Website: crate-barrel
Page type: delivery-shipping
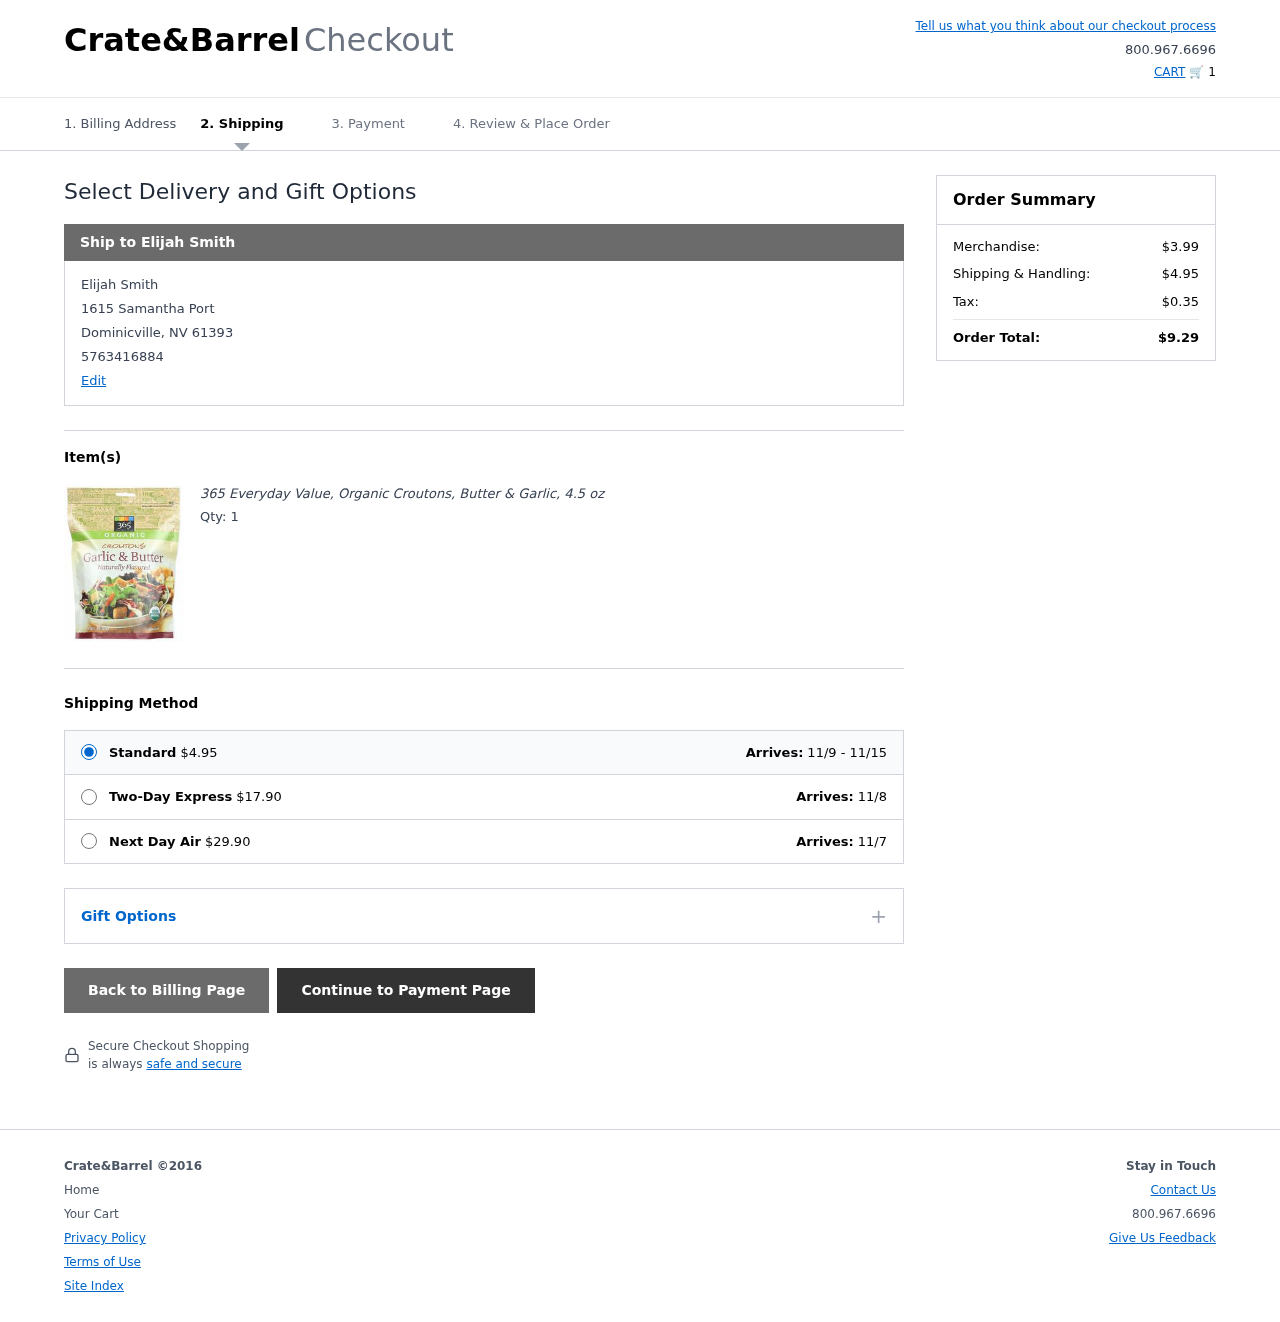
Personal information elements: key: PII_CITY
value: Dominicville
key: PII_FULLNAME
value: Elijah Smith
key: PII_PHONE
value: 5763416884
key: PII_POSTCODE
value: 61393
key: PII_STATE_ABBR
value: NV
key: PII_STREET
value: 1615 Samantha Port
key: PII_FULLNAME2
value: Elijah Smith
Product elements: key: PRODUCT1_NAME
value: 365 Everyday Value, Organic Croutons, Butter & Garlic, 4.5 oz
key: PRODUCT1_QUANTITY
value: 1
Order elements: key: ORDER_NUM_ITEMS
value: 1
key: ORDER_SHIPPING_COST
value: $4.95
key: ORDER_DELIVERY_DATE_RANGE
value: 11/9 - 11/15
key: ORDER_SHIPPING_COST_EXPRESS
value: $17.90
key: ORDER_SHIPPING_DATE_EXPRESS
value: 11/8
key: ORDER_SHIPPING_COST_NEXT_DAY
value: $29.90
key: ORDER_SHIPPING_DATE_NEXT_DAY
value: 11/7
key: ORDER_SUBTOTAL
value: $3.99
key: ORDER_SHIPPING_COST2
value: $4.95
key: ORDER_TAX
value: $0.35
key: ORDER_TOTAL
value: $9.29